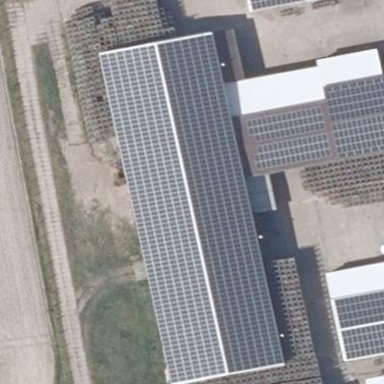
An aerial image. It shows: Solar photovoltaic panel generating electricity. It is small installation located on building.